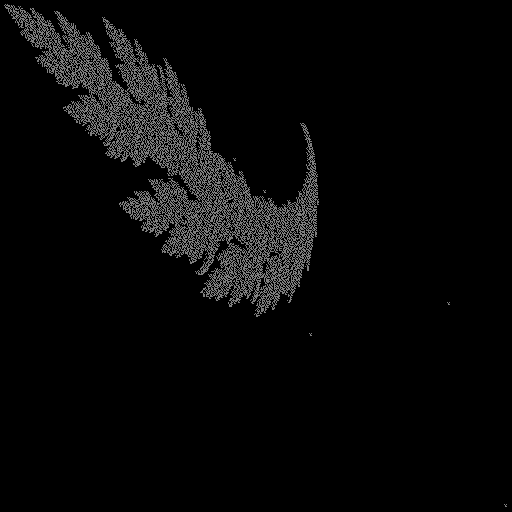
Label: cedarleaf